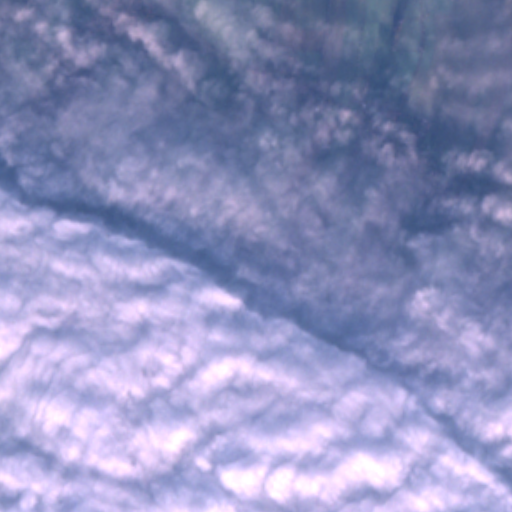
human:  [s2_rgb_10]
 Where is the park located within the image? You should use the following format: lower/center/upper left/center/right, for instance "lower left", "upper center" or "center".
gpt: The park is located in the lower right of the image.
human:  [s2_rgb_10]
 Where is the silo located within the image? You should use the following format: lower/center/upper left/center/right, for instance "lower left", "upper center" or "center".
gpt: The silo is located in the lower right of the image.
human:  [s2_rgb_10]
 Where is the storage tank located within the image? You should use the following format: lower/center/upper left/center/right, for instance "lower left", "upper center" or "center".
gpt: The storage tank is located in the lower right of the image.
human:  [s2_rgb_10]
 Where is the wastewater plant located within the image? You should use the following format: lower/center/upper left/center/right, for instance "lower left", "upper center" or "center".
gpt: The wastewater plant is located in the lower right of the image.
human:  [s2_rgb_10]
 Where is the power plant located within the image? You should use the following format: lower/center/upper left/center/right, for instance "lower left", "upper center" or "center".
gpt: There is no power plant in the image.